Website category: university
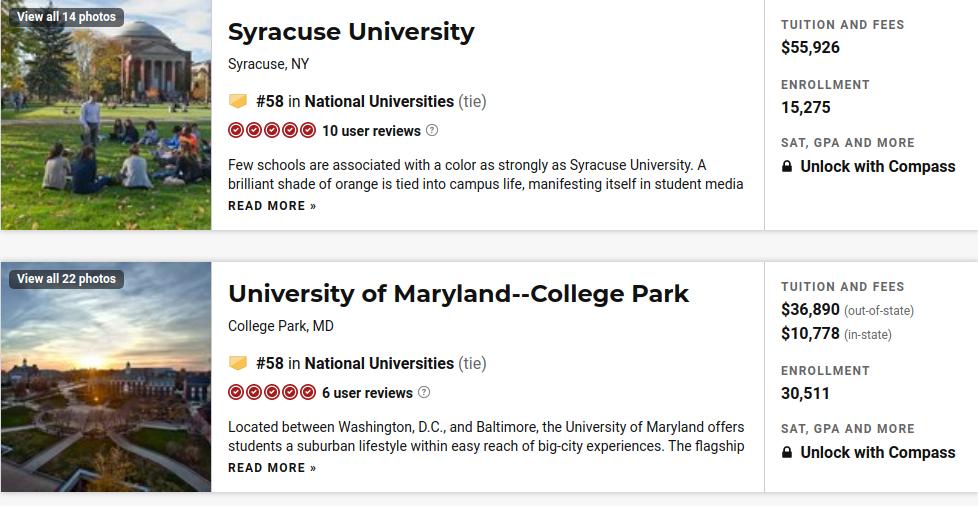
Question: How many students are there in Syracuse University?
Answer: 15,275

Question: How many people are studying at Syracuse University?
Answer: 15,275

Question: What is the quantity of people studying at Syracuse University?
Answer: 15,275

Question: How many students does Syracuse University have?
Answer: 15,275

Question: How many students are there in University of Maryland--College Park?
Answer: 30,511

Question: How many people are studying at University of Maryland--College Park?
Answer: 30,511

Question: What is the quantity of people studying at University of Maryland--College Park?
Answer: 30,511

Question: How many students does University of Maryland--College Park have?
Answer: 30,511

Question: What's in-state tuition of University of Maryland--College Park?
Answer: $10,778

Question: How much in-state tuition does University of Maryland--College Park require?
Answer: $10,778

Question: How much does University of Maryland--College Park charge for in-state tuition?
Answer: $10,778

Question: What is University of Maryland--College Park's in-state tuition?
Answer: $10,778

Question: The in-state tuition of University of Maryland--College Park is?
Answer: $10,778

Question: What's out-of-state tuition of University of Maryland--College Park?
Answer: $36,890

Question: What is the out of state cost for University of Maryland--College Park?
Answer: $36,890

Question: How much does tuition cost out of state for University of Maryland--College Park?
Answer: $36,890

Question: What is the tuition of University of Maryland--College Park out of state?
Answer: $36,890

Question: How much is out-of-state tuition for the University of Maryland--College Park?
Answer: $36,890

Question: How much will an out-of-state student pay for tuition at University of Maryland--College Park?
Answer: $36,890

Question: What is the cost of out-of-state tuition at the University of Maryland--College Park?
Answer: $36,890

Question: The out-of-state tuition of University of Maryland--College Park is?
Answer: $36,890

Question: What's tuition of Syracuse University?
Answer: $55,926

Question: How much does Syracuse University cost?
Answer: $55,926

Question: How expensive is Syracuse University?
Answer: $55,926

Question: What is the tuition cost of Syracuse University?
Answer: $55,926

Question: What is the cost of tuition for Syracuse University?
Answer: $55,926

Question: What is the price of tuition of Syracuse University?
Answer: $55,926

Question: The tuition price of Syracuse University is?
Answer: $55,926

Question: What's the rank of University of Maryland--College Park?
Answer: #58

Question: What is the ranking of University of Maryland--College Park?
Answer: #58

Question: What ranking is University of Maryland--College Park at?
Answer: #58

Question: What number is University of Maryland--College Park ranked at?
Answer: #58

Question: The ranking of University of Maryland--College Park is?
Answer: #58

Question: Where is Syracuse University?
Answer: Syracuse, NY

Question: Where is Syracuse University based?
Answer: Syracuse, NY

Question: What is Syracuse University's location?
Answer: Syracuse, NY

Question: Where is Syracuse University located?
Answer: Syracuse, NY

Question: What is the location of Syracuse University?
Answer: Syracuse, NY

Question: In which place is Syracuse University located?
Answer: Syracuse, NY

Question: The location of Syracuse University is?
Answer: Syracuse, NY

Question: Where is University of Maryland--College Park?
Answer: College Park, MD

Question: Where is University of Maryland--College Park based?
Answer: College Park, MD

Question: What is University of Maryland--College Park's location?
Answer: College Park, MD

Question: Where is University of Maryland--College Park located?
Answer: College Park, MD

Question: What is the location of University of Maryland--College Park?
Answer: College Park, MD

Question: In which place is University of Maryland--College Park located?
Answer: College Park, MD

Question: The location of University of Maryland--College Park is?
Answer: College Park, MD

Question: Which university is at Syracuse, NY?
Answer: Syracuse University

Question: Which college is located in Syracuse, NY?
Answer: Syracuse University

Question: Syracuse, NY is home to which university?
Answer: Syracuse University

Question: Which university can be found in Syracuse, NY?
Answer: Syracuse University

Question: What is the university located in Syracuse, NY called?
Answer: Syracuse University

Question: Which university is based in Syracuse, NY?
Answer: Syracuse University

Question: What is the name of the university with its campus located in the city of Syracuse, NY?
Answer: Syracuse University

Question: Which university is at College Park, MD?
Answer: University of Maryland--College Park

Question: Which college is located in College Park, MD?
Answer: University of Maryland--College Park

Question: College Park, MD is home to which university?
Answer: University of Maryland--College Park

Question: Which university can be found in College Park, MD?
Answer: University of Maryland--College Park

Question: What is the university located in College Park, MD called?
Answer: University of Maryland--College Park

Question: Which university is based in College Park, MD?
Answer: University of Maryland--College Park

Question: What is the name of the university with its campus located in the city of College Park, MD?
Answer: University of Maryland--College Park